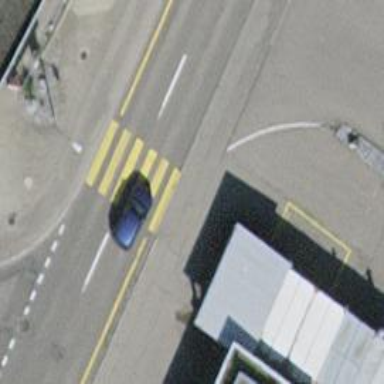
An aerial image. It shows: Uncontrolled road crossing.